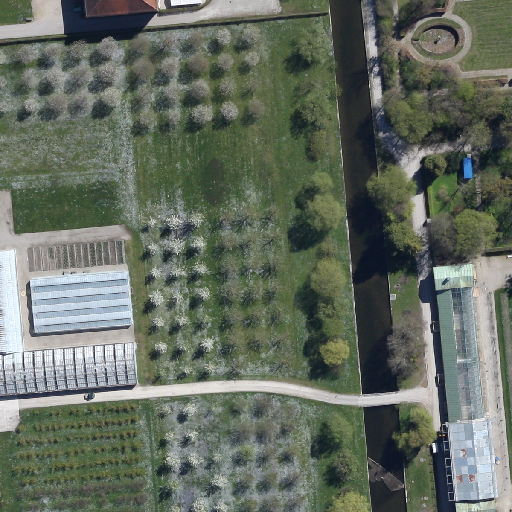
Referring expression: paved road along with tree